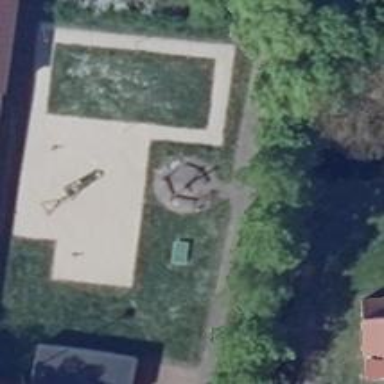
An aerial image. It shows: Playground area for leisure activities on the land.